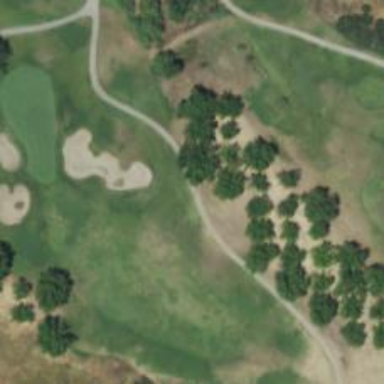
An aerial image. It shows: Golf cartpath that is also road path.